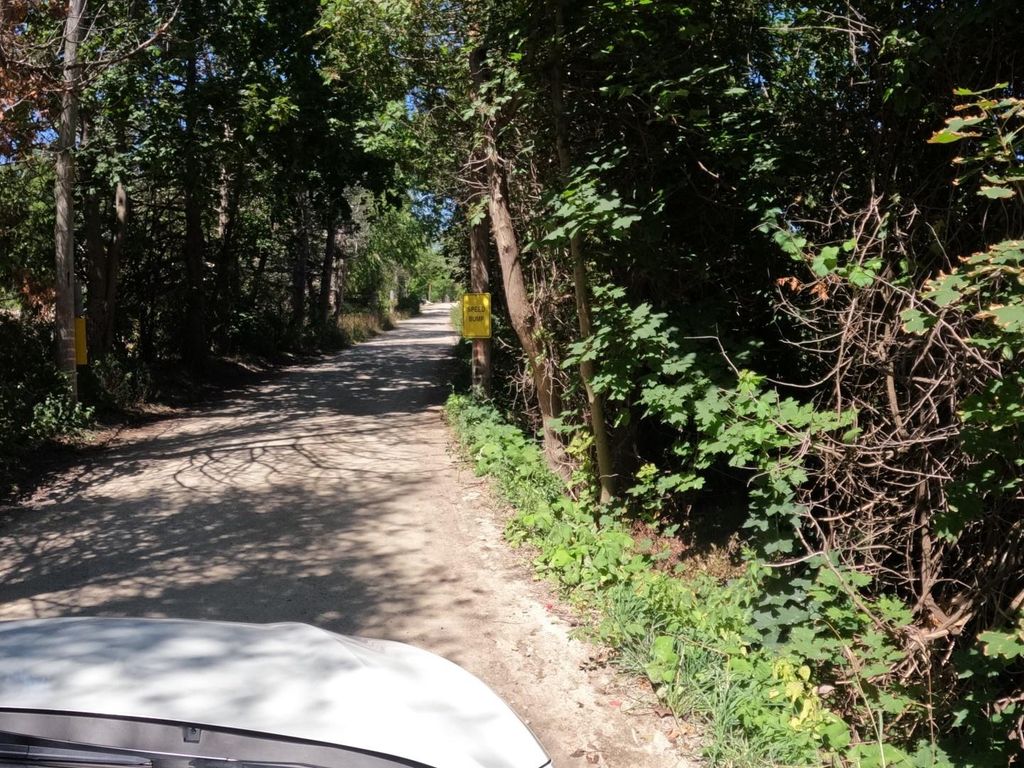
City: kitchener-waterloo